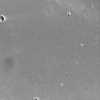
Atmospheric dust classification: not_dusty